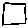
Label: square